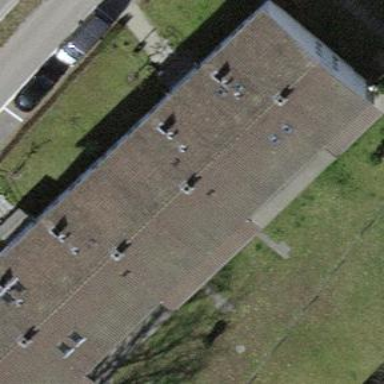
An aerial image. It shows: Gabled-roof apartment building with roof tiles in rosy brown color. The building is oriented along with wheat-colored exterior.